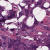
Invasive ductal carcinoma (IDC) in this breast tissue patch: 1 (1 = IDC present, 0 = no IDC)